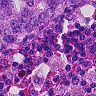
Metastatic tissue present: yes